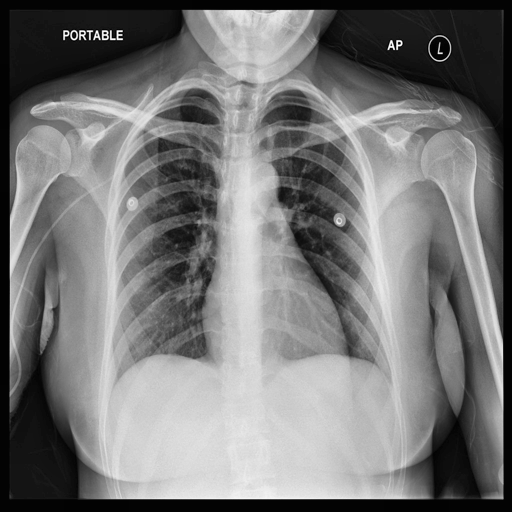
Finding: NORMAL